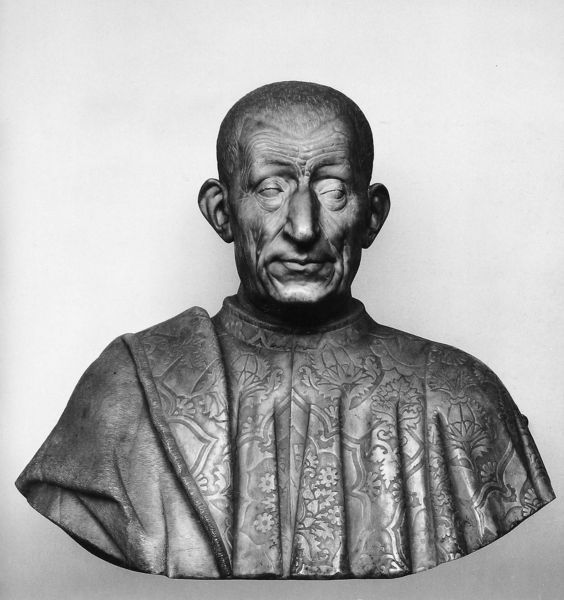
Titel: Büste des Pietro Mellini
Künstler: Benedetto da Maiano
Institution: Florenz, Bargello
Schlagwörter: mann, umhang, marmor, nase, ohr, stirn, muster, augen, falten, gesicht, kragen, silber, herr, porträt, gewand, haare, brustbild, ohren, schulter, italien, büste, metall, bronze, fotografie, schwarzweiß, stirnfalten, brokat, medici, blei, abguss, ungefaßt, segelohren, siler, republikanisch